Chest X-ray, AP view. Patient: 55 years old, sex F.
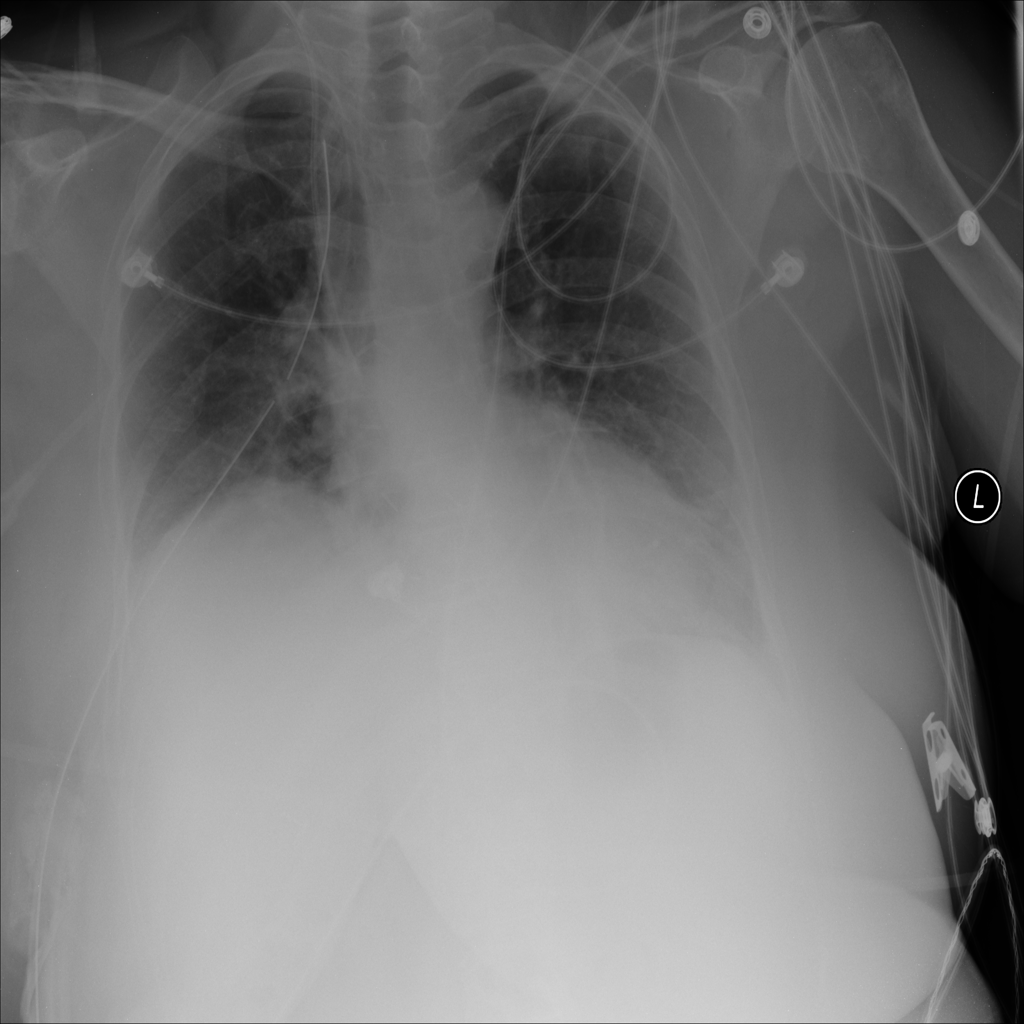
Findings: Atelectasis